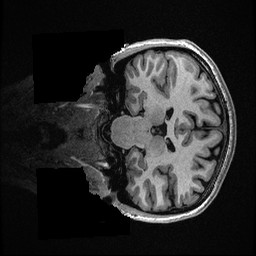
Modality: T1w
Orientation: coronal
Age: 23
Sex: female
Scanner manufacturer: ge
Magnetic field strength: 3 T
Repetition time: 0.006952 s
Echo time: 0.00292 s